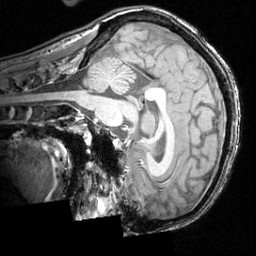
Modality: T1w
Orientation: sagittal
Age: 23
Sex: male
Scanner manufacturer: siemens
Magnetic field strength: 3.951 T
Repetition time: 2.5 s
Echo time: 0.00393 s